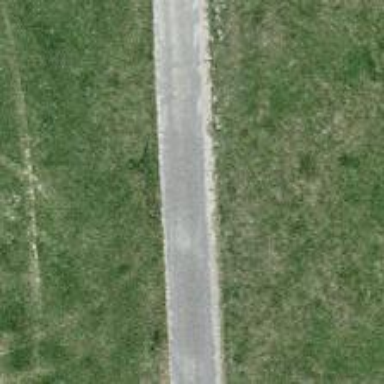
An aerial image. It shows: Paved track with grade 1 tracktype.